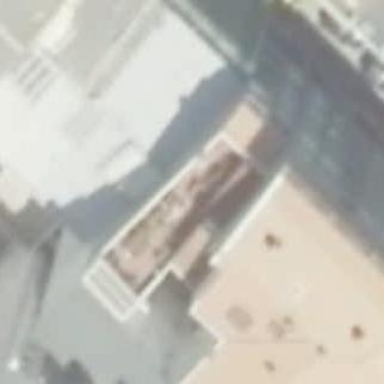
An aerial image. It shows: Part of building.